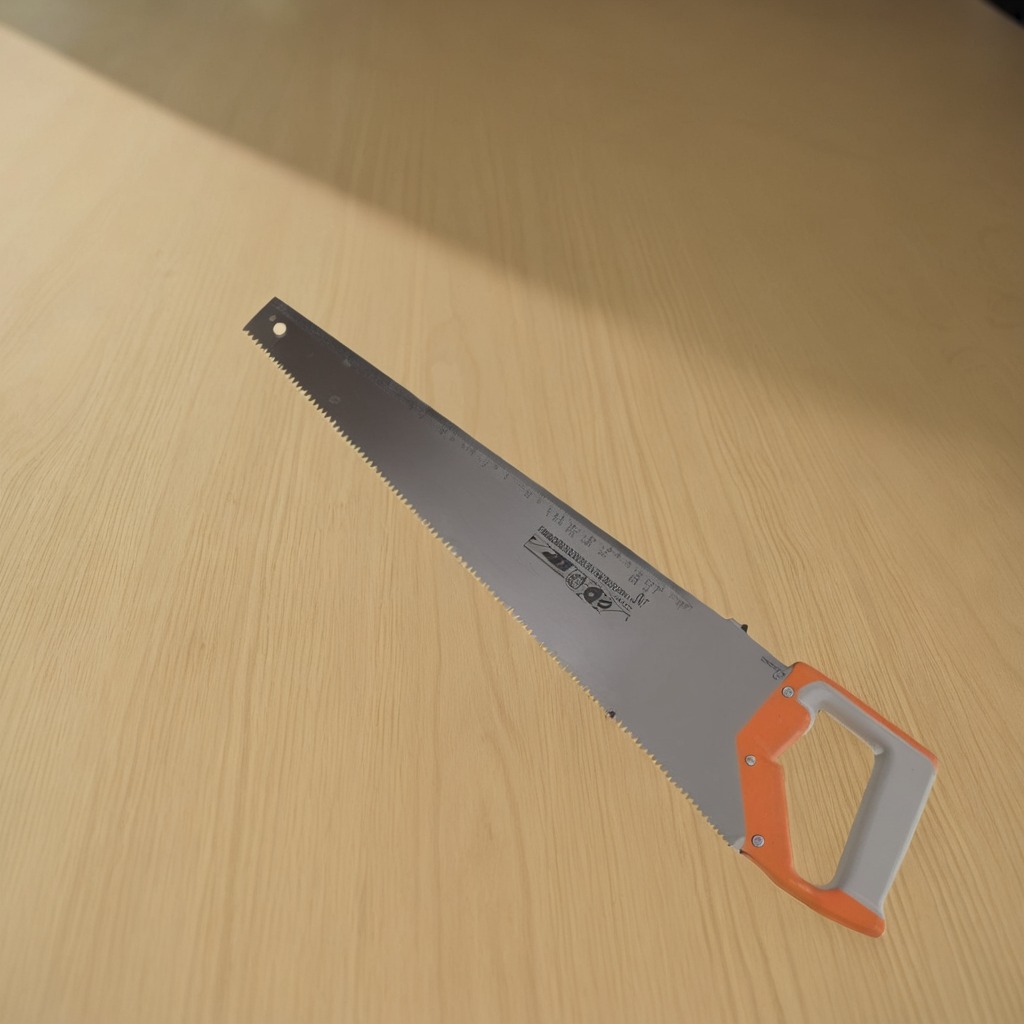
A metal saw lies on the plywood surface in the paint workshop.